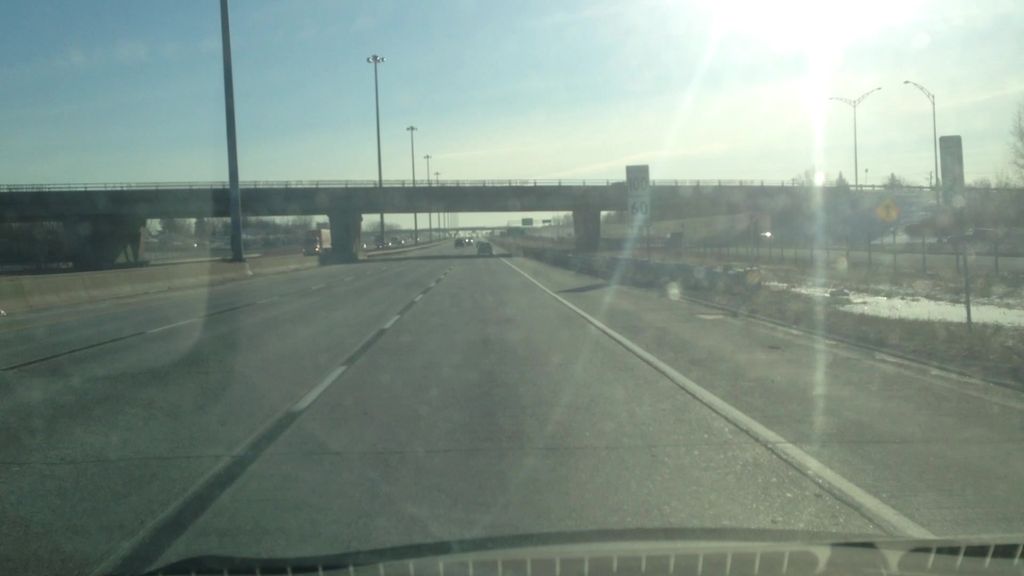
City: montreal